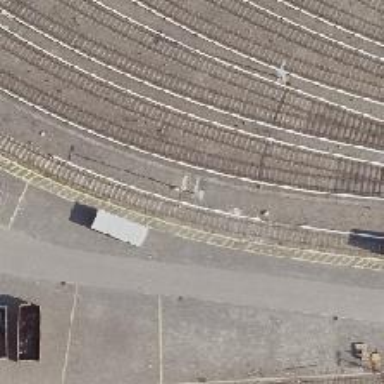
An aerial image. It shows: Yard serving as bottom electrified rail for trains.